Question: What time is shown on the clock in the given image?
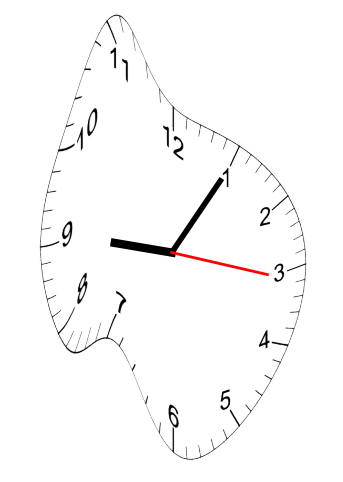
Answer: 09:05:16